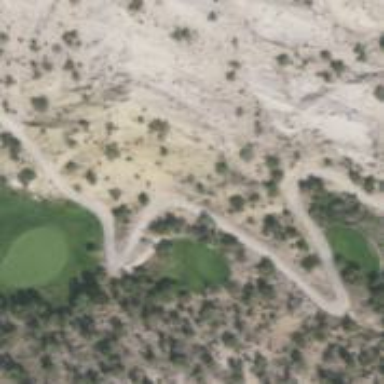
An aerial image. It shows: Golf cartpath that is also road path.